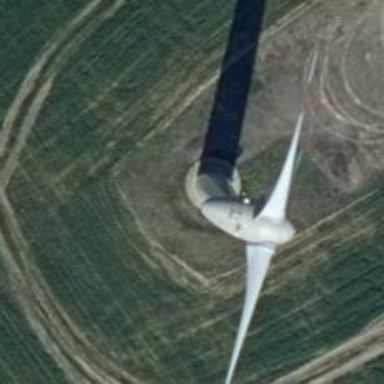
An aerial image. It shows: Wind generator is in the picture.